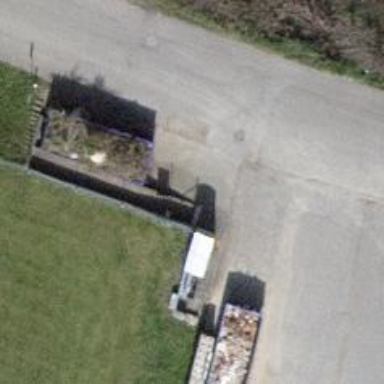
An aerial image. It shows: Recycling container for recycling.